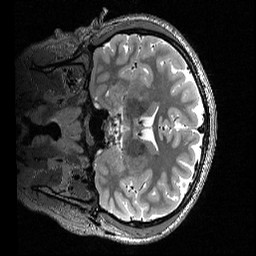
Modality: T2w
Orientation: coronal
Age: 20
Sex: female
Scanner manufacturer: siemens
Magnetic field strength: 3 T
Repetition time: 3.2 s
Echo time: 0.56 s